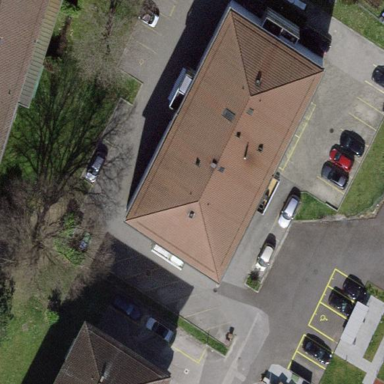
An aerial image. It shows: Hipped roof apartment building.